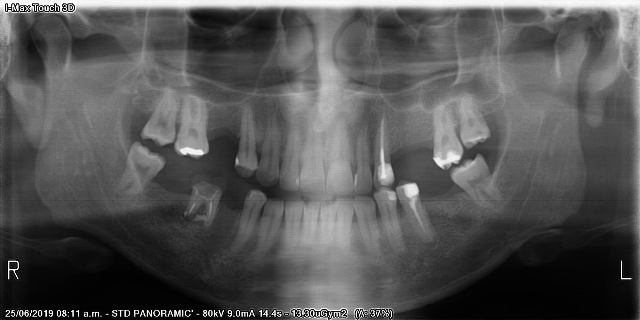
adult